Field crop: tomato
Growth stage: 2
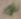
Species: solanum